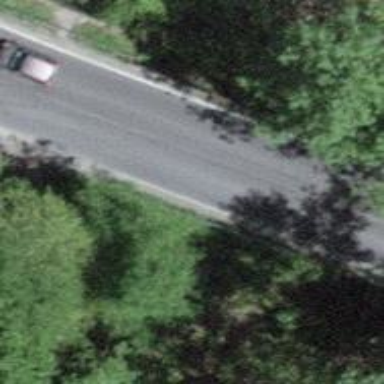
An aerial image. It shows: Primary highway bridge with asphalt surface.